Question: I have Created one User control for WPF Like Windows 8 Password box Model.
My UserControl XAML Code -
'''
<Grid.Resources>
<Style x:Key="ButtonWithoutHover" TargetType="Button">
<Setter Property="OverridesDefaultStyle" Value="True"/>
<Setter Property="Margin" Value="0"/>
<Setter Property="Template">
<Setter.Value>
<ControlTemplate TargetType="Button">
<Border Name="border"
BorderThickness="0"
Background="{TemplateBinding Background}">
<ContentPresenter HorizontalAlignment="Center" VerticalAlignment="Center" />
</Border>
<ControlTemplate.Triggers>
<Trigger Property="IsMouseOver" Value="True">
<Setter TargetName="border" Property="BorderBrush" Value="Black" />
</Trigger>
</ControlTemplate.Triggers>
</ControlTemplate>
</Setter.Value>
</Setter>
</Style>
</Grid.Resources>
<Border BorderBrush="Black" BorderThickness="2" >
<DockPanel Canvas.Right="2" Canvas.Top="2">
<Button Style="{StaticResource ButtonWithoutHover}" Height="25" Width="20" BorderThickness="3" BorderBrush="White" DockPanel.Dock="Right" Background="CadetBlue" >
<Button.Content>
<Label Content="->" Foreground="White" />
</Button.Content>
</Button>
<TextBox Height="30" Width="180" FontSize="18" BorderThickness="0" Name="txtNumber" DockPanel.Dock="Left" >
</TextBox>
</DockPanel>
</Border>
'''

Edit 1:
I have include this Usercontrol in My project. But at the time of Implementing UserControl in Wpf Application There is No Click Event for my UserControl. So I add Click="UserControl1_Click" to Xaml. But It through an Error
> The property 'Click' does not exist in XML namespace
'clr-namespace:NumericTextbox;assembly=NumericTextbox'.
My Application Xaml Code-
'''
<Window x:Class="NumericAppication.MainWindow"
xmlns="http://schemas.microsoft.com/winfx/2006/xaml/presentation"
xmlns:x="http://schemas.microsoft.com/winfx/2006/xaml"
xmlns:NumText="clr-namespace:NumericTextbox;assembly=NumericTextbox"
Title="MainWindow" Height="350" Width="525">
<Grid>
<NumText:UserControl1 Width="120" Height="30" Click="UserControl1_Click" />
</Grid>
</Window>
'''
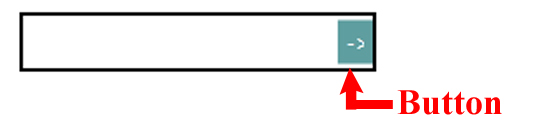
Answer: As we have created the UserControl1.then after adding the Click event the UserControl1.Desginer.cs file will look like this.
'''
private void InitializeComponent()
{
this.button1 = new System.Windows.Forms.Button();
this.SuspendLayout();
//
// button1
//
this.button1.Location = new System.Drawing.Point(180, 38);
this.button1.Name = "button1";
this.button1.Size = new System.Drawing.Size(75, 23);
this.button1.TabIndex = 0;
this.button1.Text = "button1";
this.button1.UseVisualStyleBackColor = true;
this.button1.Click += new System.EventHandler(this.button1_Click);
//
// UserControl1
//
this.AutoScaleDimensions = new System.Drawing.SizeF(6F, 13F);
this.AutoScaleMode = System.Windows.Forms.AutoScaleMode.Font;
this.Controls.Add(this.button1);
this.Name = "UserControl1";
this.Size = new System.Drawing.Size(286, 95);
this.ResumeLayout(false);
}
'''
and in the UserControl1.cs file will have the body of the Button click event
'''
private void button1_Click(object sender, EventArgs e)
{
}
'''
this may help you.Plz let me know